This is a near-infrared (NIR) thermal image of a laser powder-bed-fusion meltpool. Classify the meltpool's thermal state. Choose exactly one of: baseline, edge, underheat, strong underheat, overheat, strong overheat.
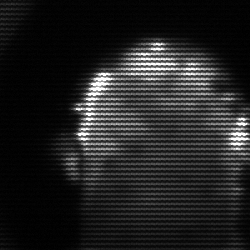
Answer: baseline